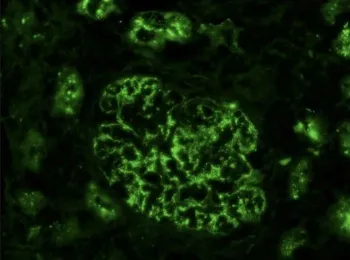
2+ C3 deposits. With granular capillary loop and mesangial staining.
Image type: pathology (immunostaining)